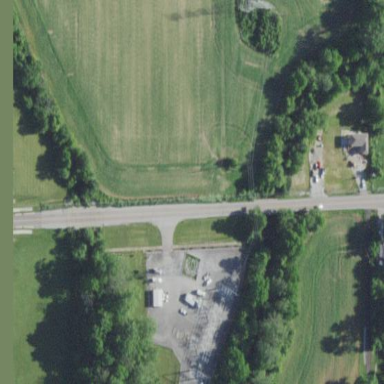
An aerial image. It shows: Power substation enclosed by fence.